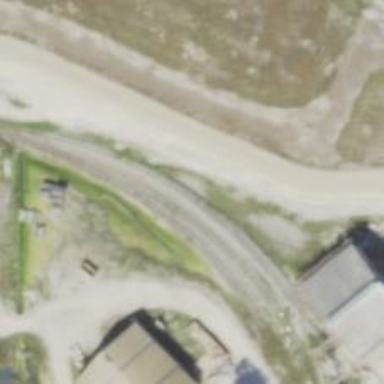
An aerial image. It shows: Disused railway spur.